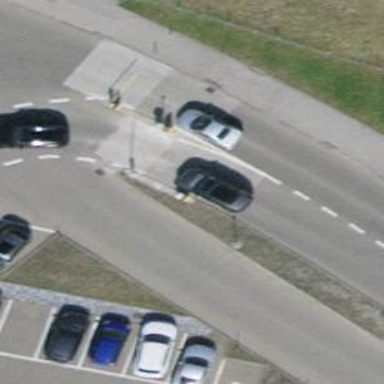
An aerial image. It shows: Lift gate barrier.